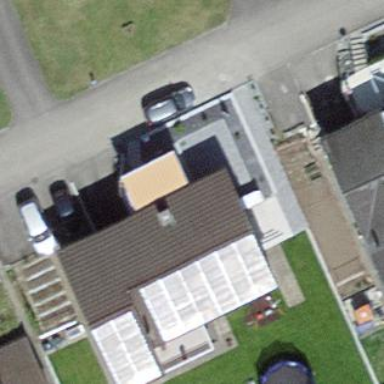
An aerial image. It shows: Detached building.